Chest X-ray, PA view. Patient: 38 years old, sex M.
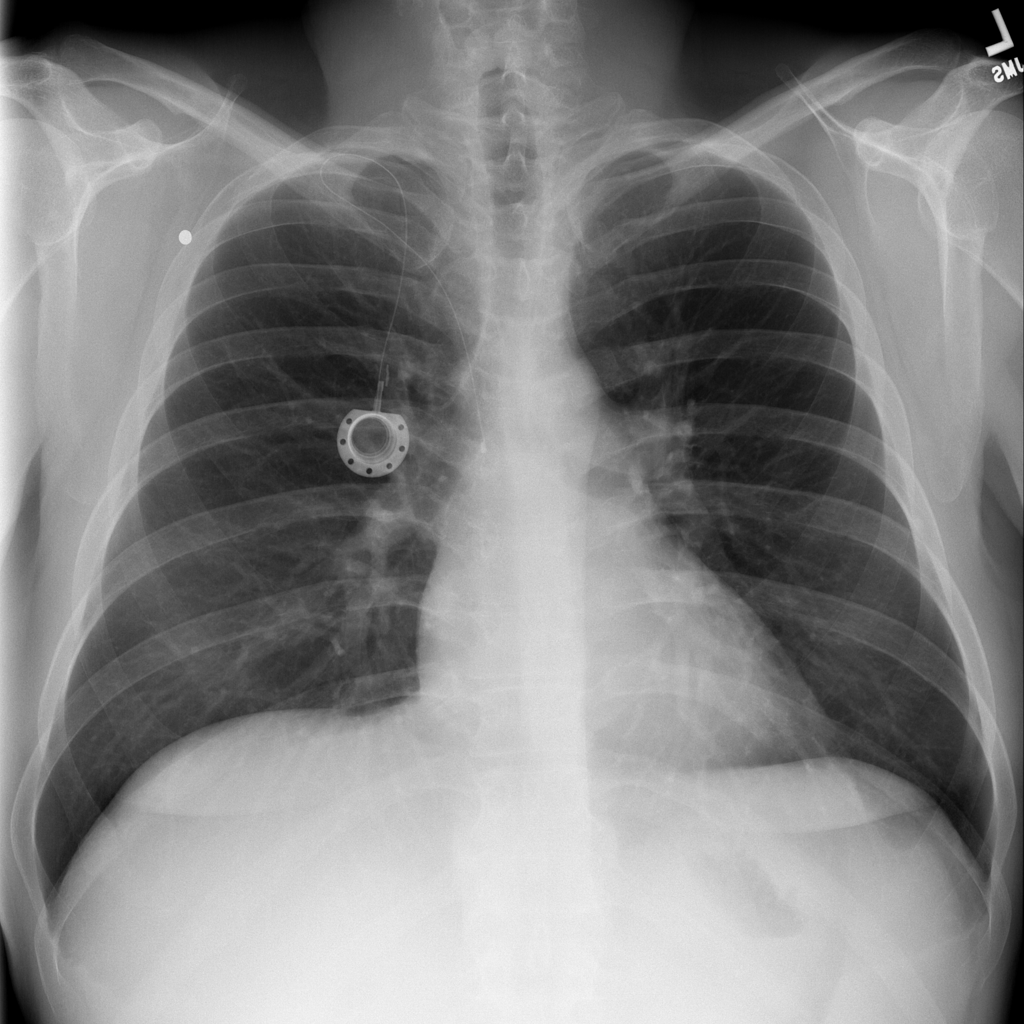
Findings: No Finding